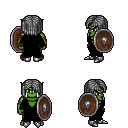
a pixel art fantasy rpg character, male body template, orc, green skin, black robe, metal pants, gray pageboy hairstyle, bracelets, metal boots, shield, four views (front, back, left, right), 2x2 character sprite sheet, small pixel art, hard edges, no anti-aliasing